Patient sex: F
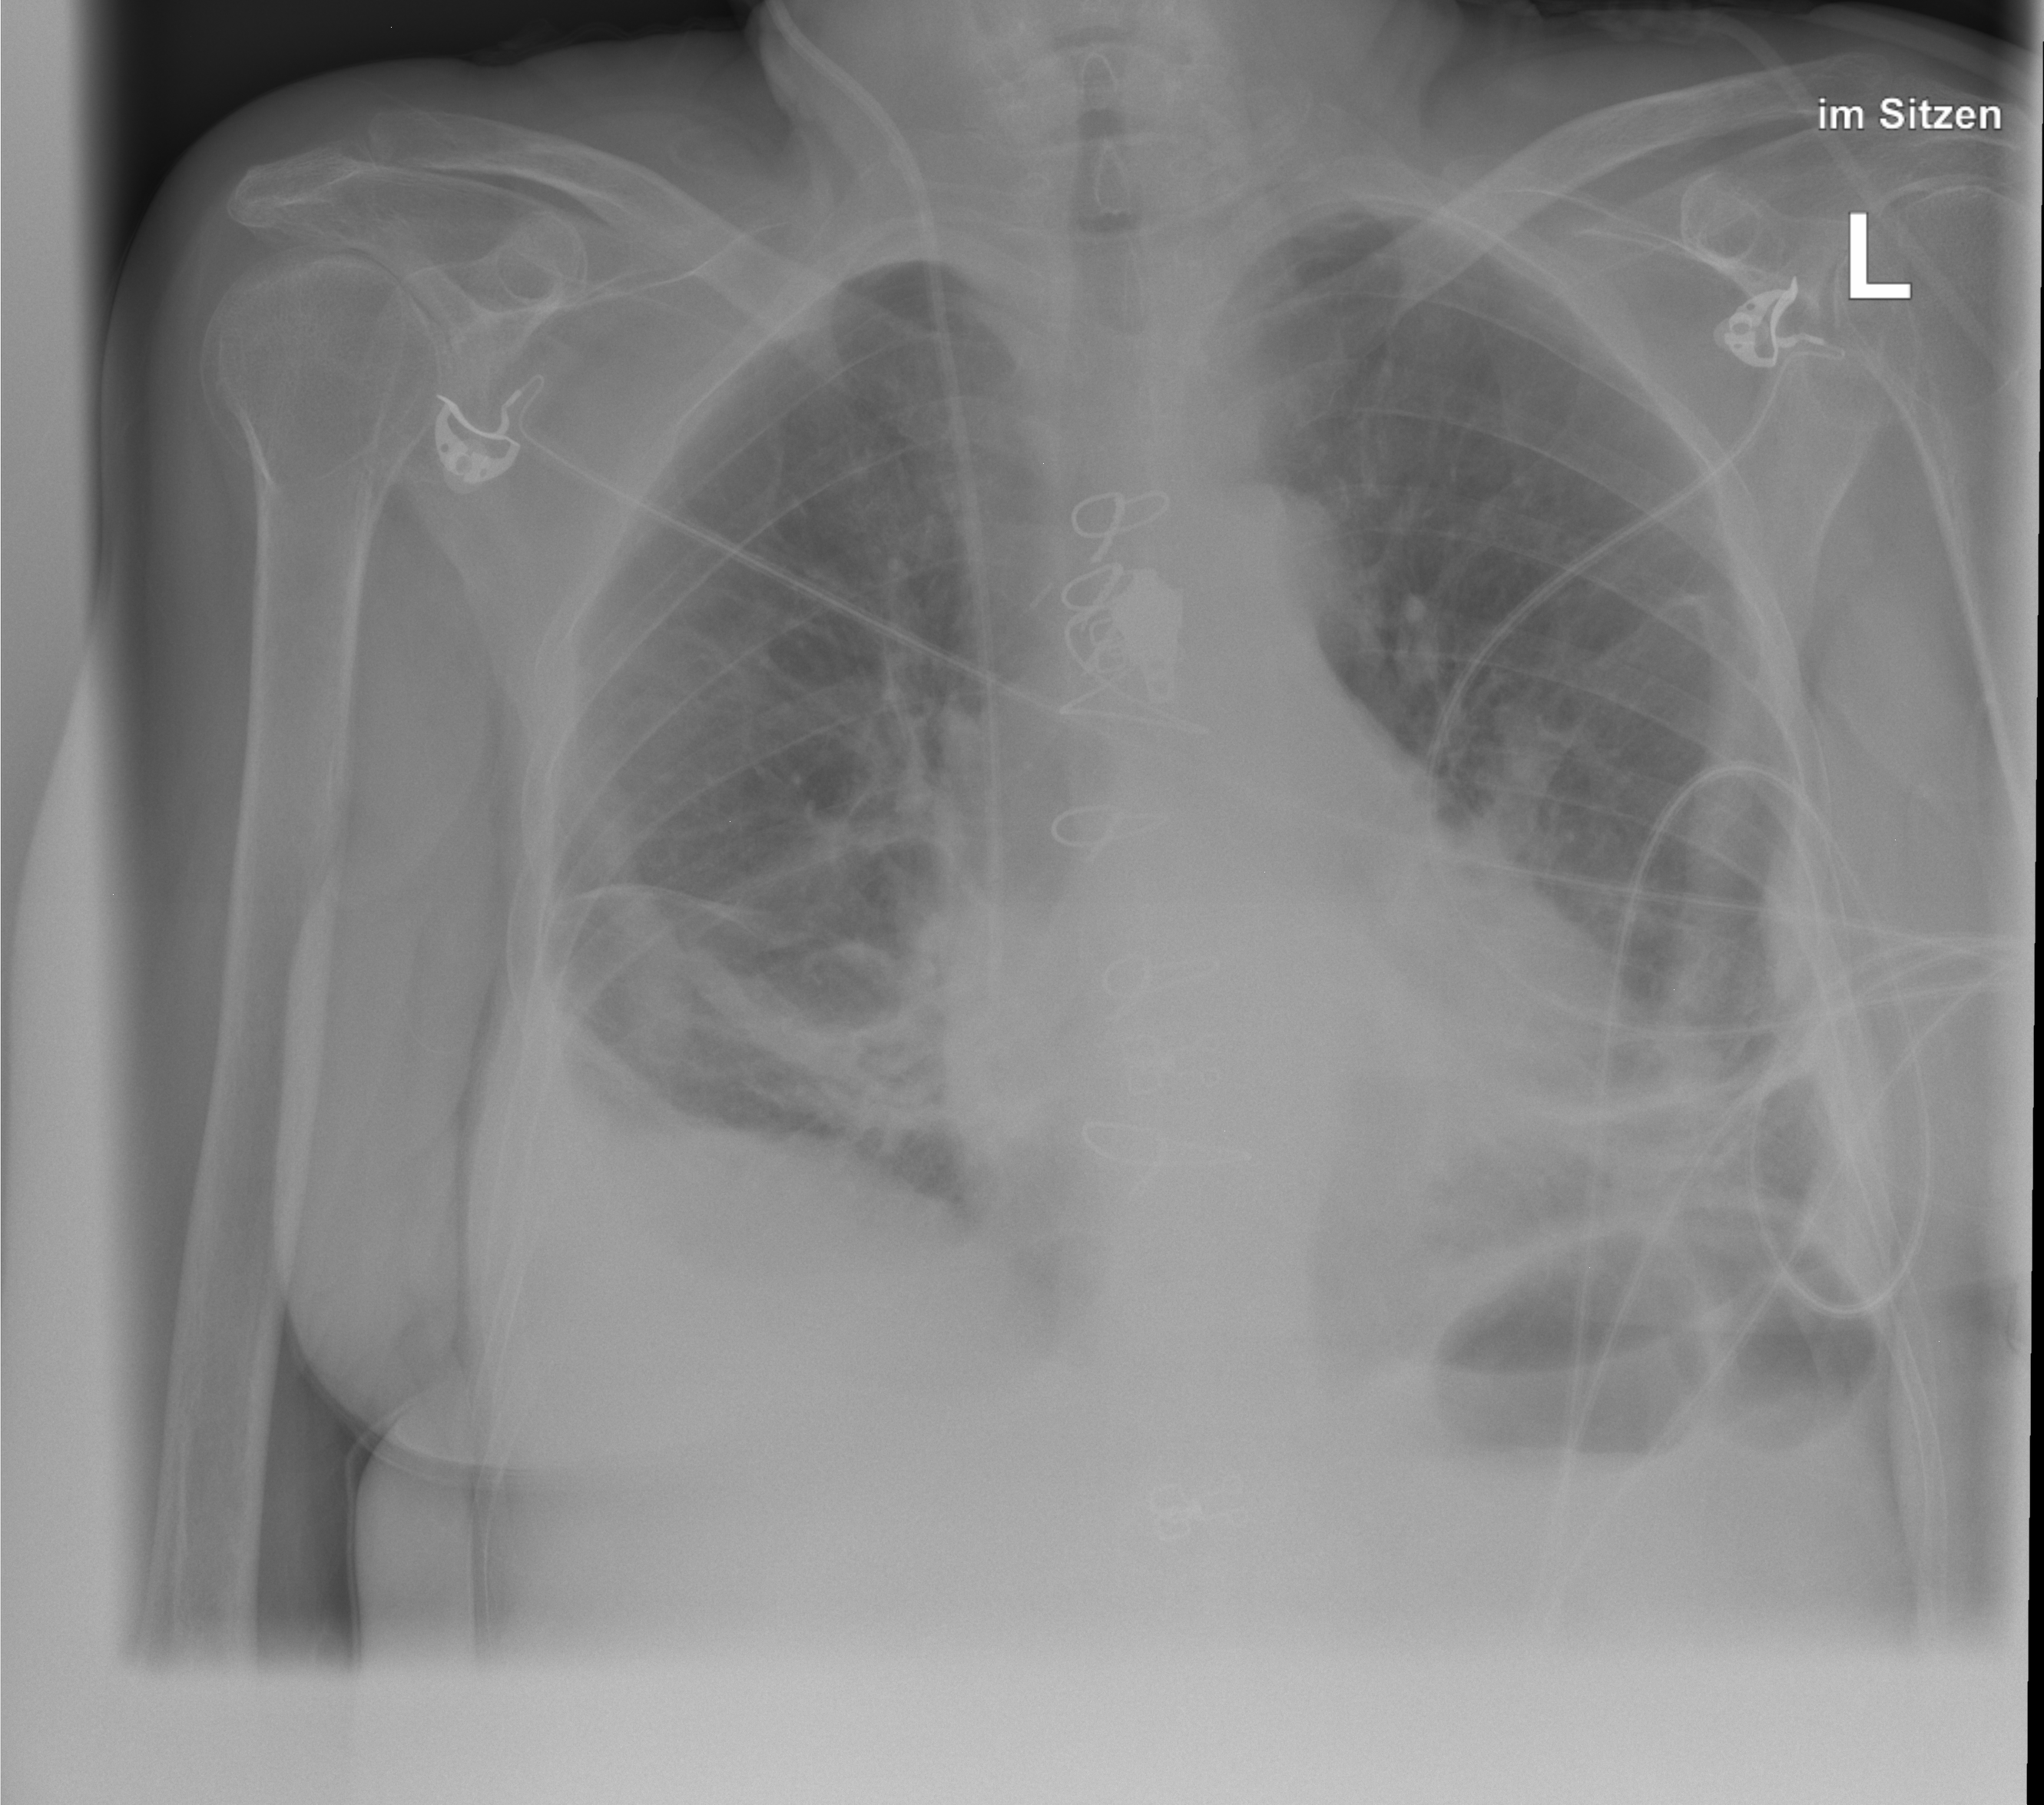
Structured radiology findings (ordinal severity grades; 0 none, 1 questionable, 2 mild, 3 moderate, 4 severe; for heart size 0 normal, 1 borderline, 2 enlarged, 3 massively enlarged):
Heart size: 0
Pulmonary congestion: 0
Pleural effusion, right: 2
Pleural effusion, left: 2
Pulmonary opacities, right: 0
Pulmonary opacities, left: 0
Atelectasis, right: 2
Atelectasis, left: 2